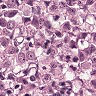
Metastatic tissue present: yes